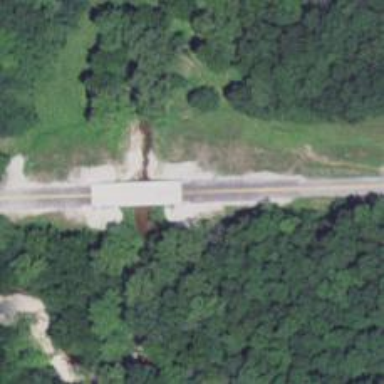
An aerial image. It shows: Tertiary road on bridge with asphalt surface.